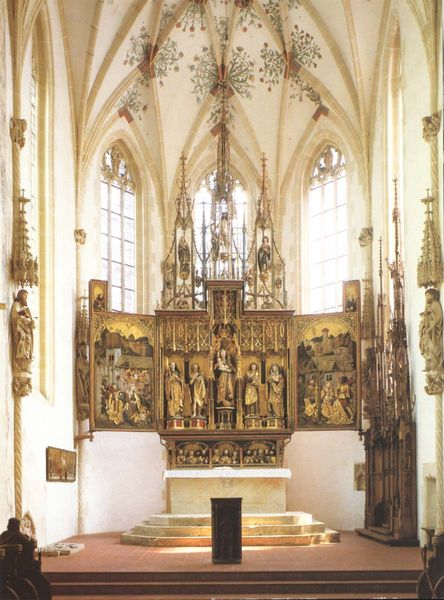
Titel: Blaubeuren, Hochaltar der ehemaligen Abteikirche St. Johannes der Täufer
Künstler: Gregor Erhart
Standort: Blaubeuren, Klosterkirche (EU - D - BW); Herstellungsort: Ulm (EU - D - BW)
Schlagwörter: flügel, weiß, blumen, fenster, holz, licht, blick, wand, innenraum, kirche, gold, interieur, innen, gotik, skulptur, statue, ansicht, bogen, empore, figuren, bischof, spitz, verzierung, stufe, stufen, foto, gang, gewölbe, beten, altar, bänke, pult, schnitzerei, gotisch, spitzbogen, spitzbögen, christus, mittelalter, apsis, chor, heilige, maria, streben, schrein, geschnitzt, kreuzgang, aufbau, spitzfenster, gesprenge, retabel, chorraum, flügelaltar, triptichon, wandelaltar, gewöbe, mittelaltar